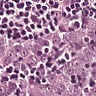
Metastatic tissue present: yes